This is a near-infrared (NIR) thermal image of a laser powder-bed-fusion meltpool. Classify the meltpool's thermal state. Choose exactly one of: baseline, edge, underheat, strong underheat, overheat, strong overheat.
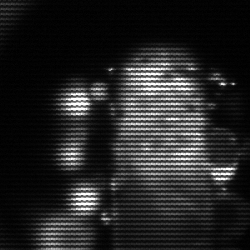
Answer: strong underheat